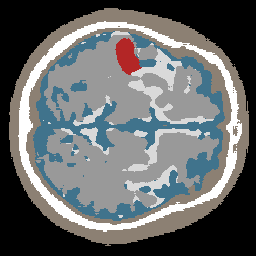
Label: lesion